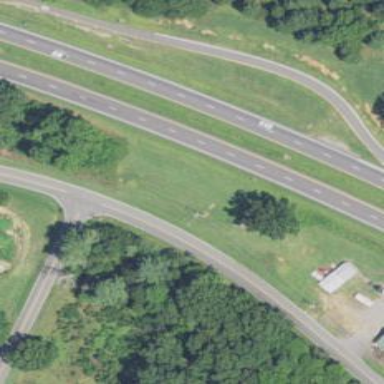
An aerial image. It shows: Asphalt area designated as trunk link for highways.